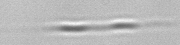
Label: Leptocylindrus